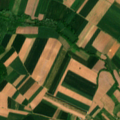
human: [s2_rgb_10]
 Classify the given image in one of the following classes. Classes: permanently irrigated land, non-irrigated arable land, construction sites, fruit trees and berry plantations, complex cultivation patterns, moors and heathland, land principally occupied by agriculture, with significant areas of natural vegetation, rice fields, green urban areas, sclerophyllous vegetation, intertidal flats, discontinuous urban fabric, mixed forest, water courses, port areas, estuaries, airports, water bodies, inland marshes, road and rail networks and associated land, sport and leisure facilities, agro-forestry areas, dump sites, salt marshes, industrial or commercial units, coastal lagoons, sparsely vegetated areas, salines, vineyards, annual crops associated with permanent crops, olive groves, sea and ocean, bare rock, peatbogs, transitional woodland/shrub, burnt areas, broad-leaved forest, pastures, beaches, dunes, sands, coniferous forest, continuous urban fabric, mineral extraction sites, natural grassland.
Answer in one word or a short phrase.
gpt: non-irrigated arable land, land principally occupied by agriculture, with significant areas of natural vegetation, broad-leaved forest